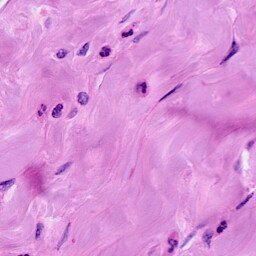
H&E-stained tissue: Breast